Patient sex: F
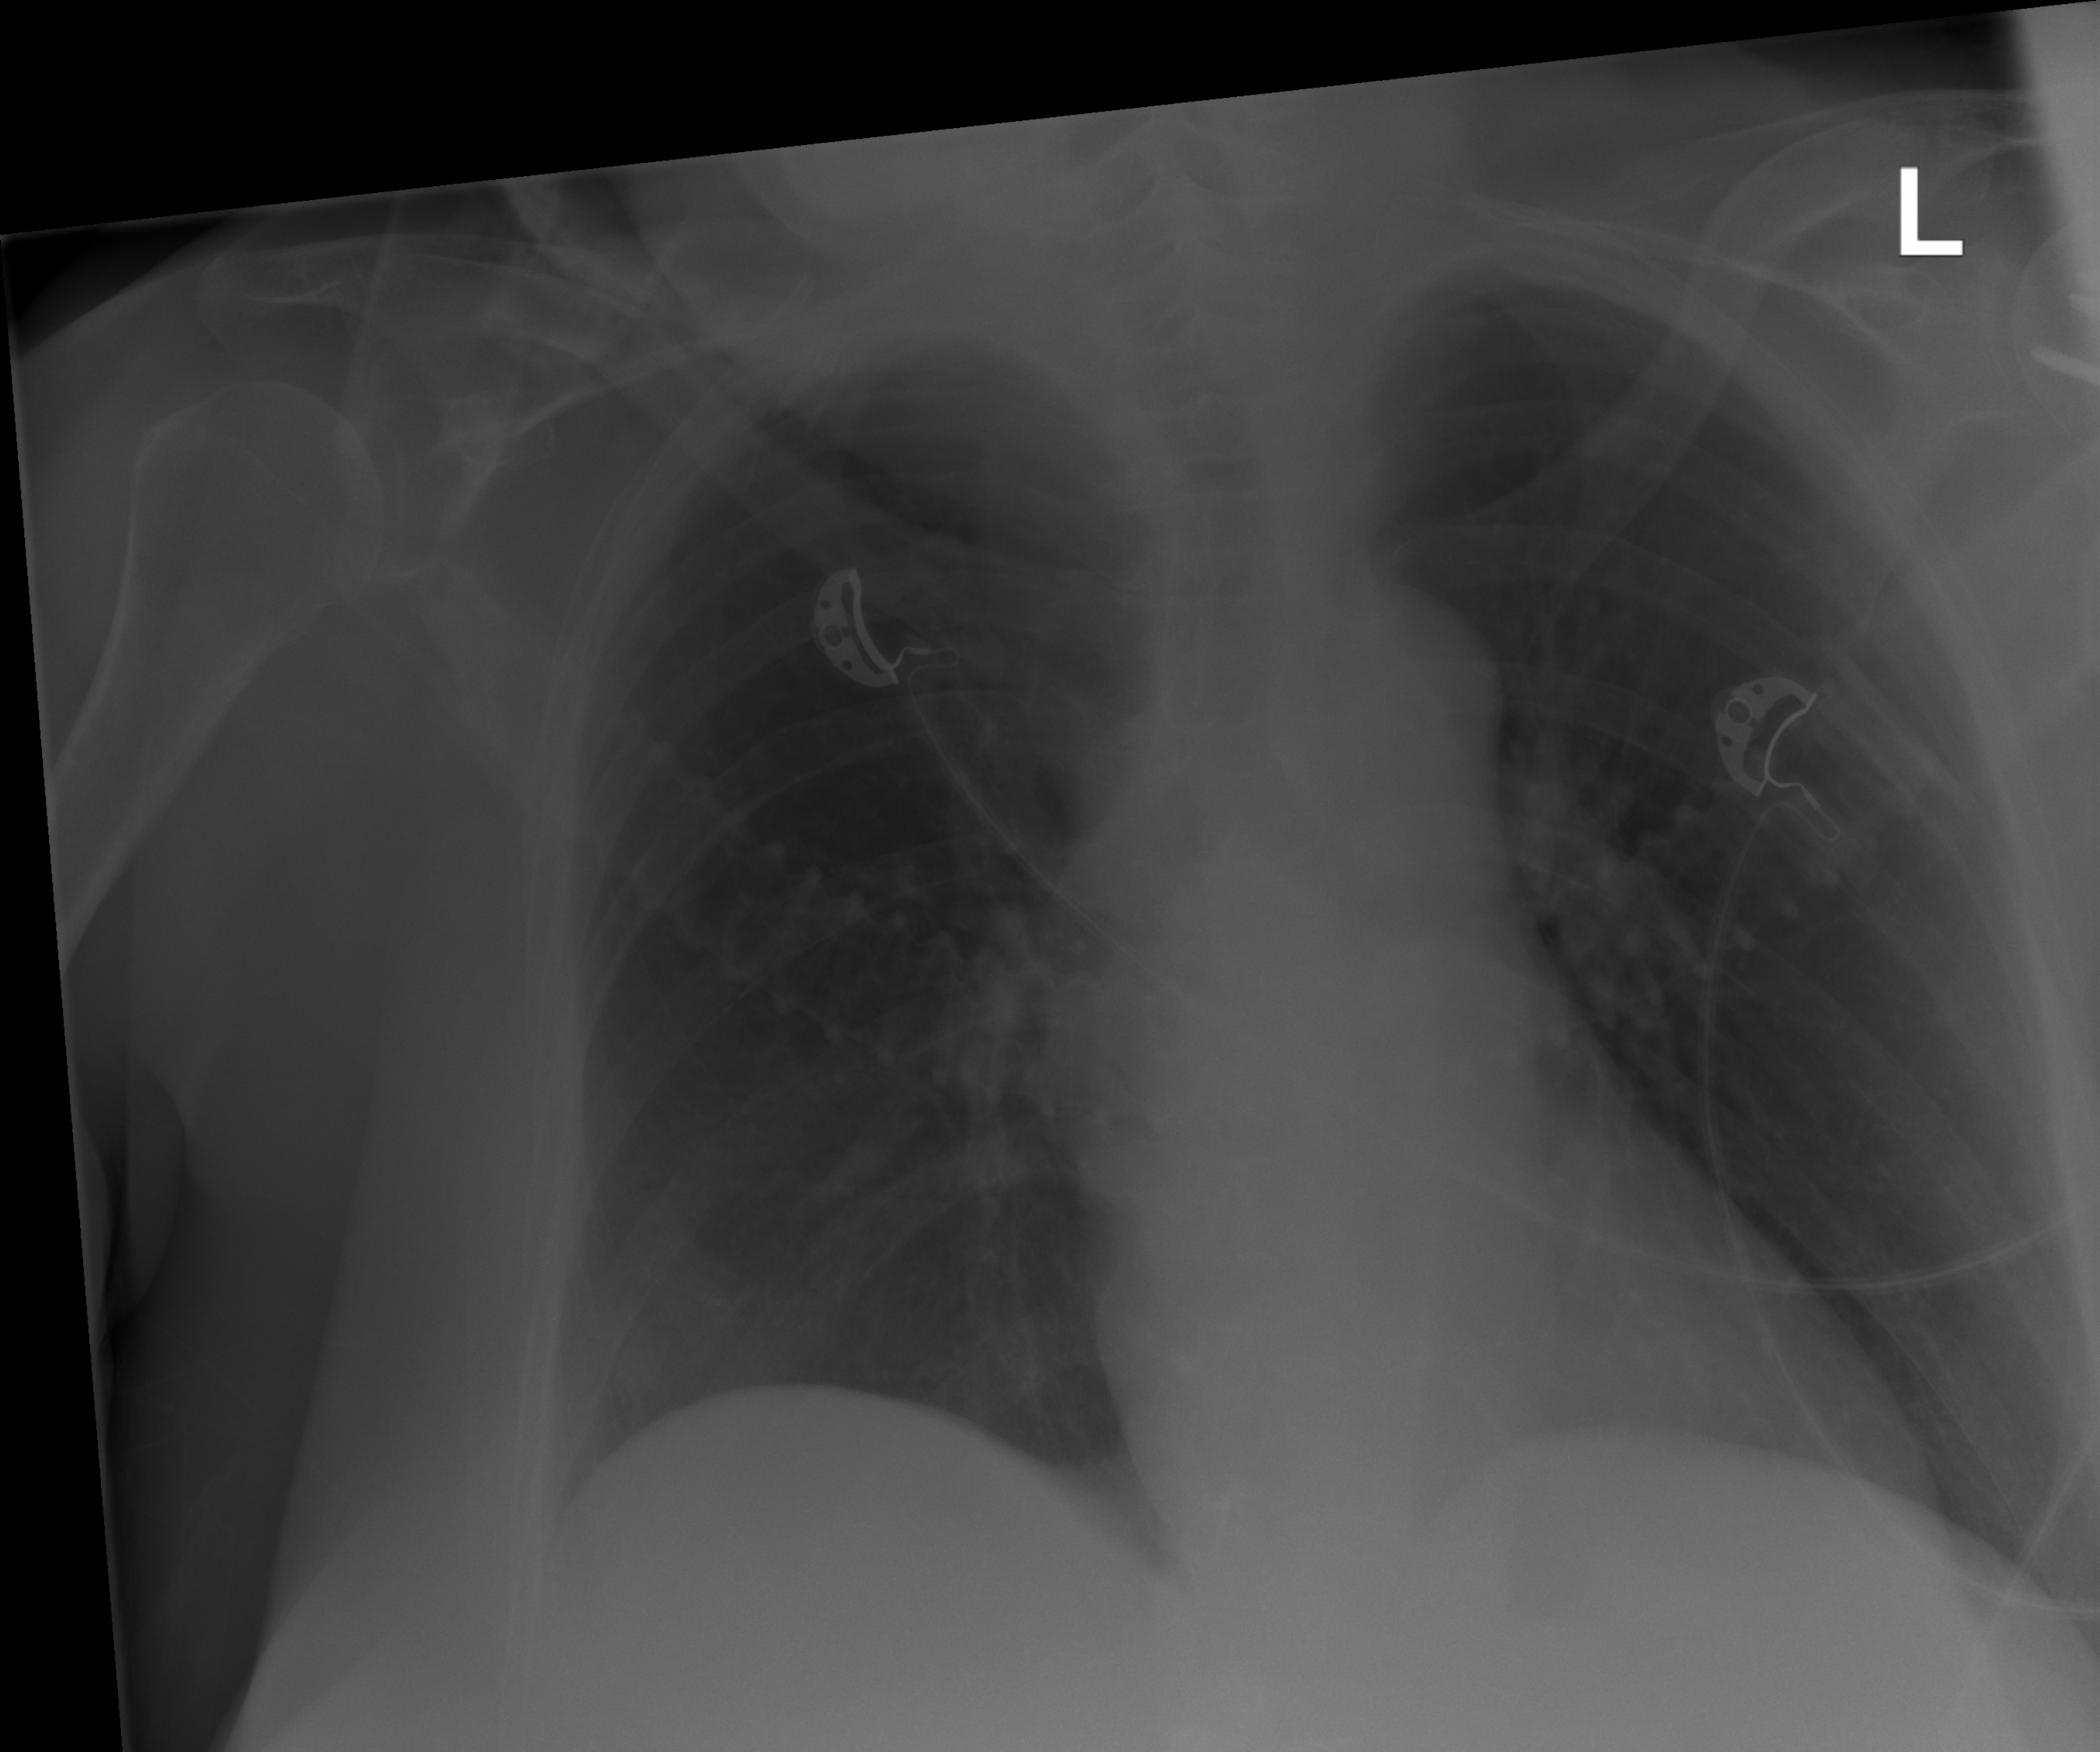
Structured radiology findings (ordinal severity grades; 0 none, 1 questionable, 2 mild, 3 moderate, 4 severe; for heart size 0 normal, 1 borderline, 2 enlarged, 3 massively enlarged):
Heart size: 0
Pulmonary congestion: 0
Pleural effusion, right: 1
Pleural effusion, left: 0
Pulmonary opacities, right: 0
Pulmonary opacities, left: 0
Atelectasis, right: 0
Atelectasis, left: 0